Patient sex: M
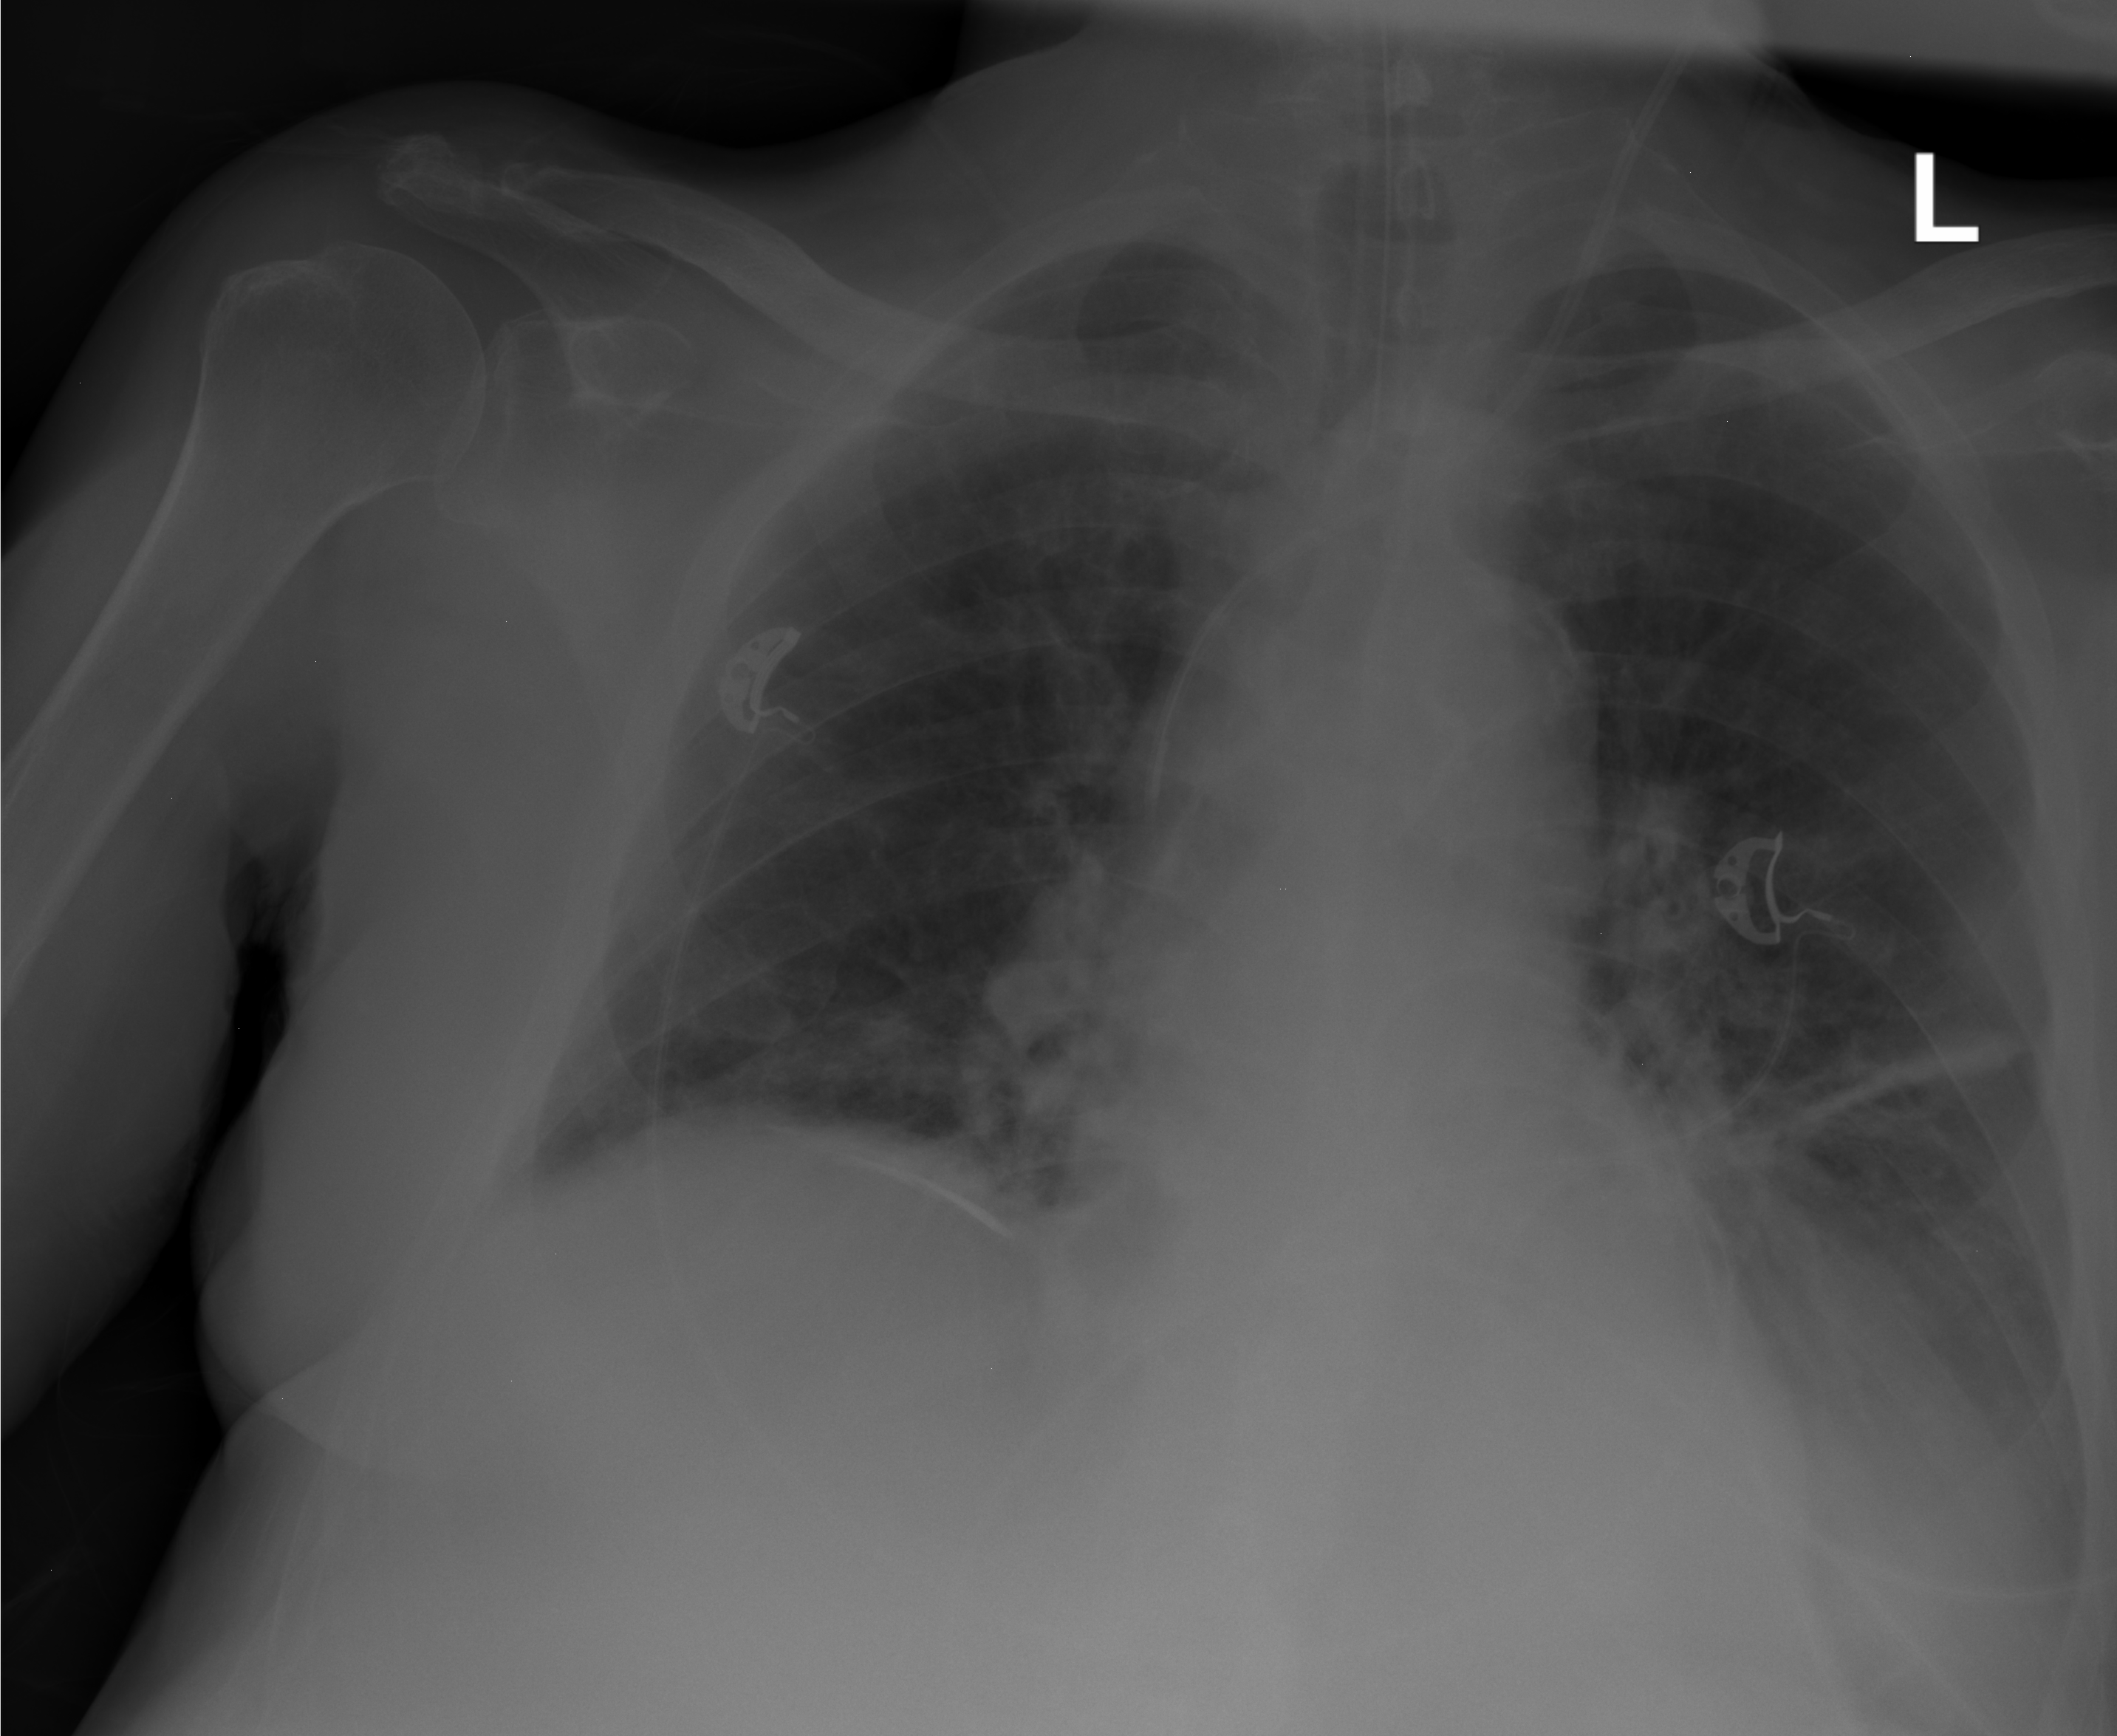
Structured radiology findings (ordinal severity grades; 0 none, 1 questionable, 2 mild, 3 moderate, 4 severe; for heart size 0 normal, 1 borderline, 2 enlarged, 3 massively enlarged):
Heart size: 0
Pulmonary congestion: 0
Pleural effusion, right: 0
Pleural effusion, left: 2
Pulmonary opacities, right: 0
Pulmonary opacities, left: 0
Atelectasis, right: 0
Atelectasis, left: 2